Current action and preconditions to check: path_clear

Your task: For each precondition in the list above, predict whether it will hold at this action.

Consider the current scene as observed from the mobile robot's camera, and analyze the predicted future states of all dynamic agents (e.g., people, animals, vehicles, or any moving entities) within the NEXT SECOND.

IMPORTANT: Only answer "very likely" if you are absolutely certain—based on strong, clear evidence—that a dynamic agent will violate the precondition in the predicted future state. Do NOT answer "very likely" for unlikely, ambiguous, or low-probability risks.

Ask yourself for each precondition: Is there a high probability, with clear and convincing evidence, that the predicted future states of any dynamic agent will interfere with the predicted future state of the currently executing action within the NEXT SECOND, causing that precondition to fail?

Assess the risk level based on these predictions. Use "likely" or "very likely" if motions create a clear risk of interference.

Use "neutral" or "improbable" if agents are nearby but their predicted paths are clearly diverging or non-conflicting.

Failure Risk Categories: "very improbable", "improbable", "neutral", "likely", "very likely"

Answer Format: Output ONLY the probability_of_failure value from these categories: "very improbable", "improbable", "neutral", "likely", "very likely"

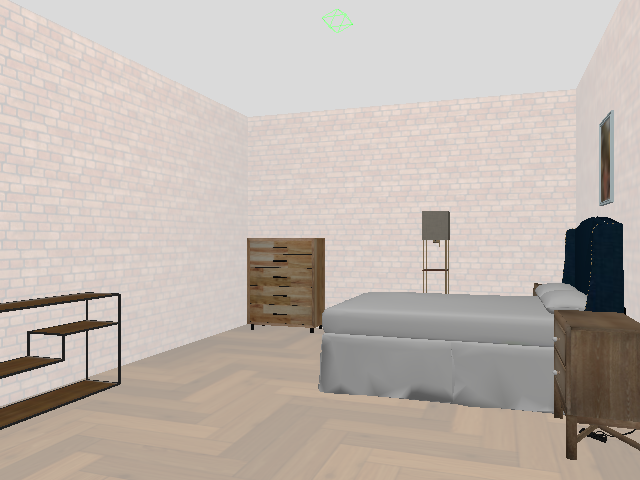

Answer: very improbable